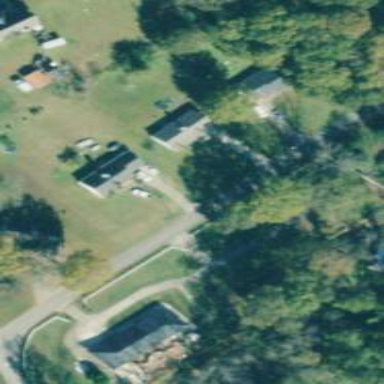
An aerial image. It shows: Driveway leading to service road.